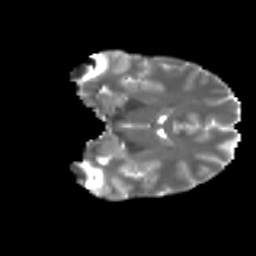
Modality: T2w
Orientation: coronal
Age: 30
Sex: male
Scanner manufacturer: ge
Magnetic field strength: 3 T
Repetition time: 7.8 s
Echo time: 0.0607 s